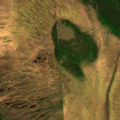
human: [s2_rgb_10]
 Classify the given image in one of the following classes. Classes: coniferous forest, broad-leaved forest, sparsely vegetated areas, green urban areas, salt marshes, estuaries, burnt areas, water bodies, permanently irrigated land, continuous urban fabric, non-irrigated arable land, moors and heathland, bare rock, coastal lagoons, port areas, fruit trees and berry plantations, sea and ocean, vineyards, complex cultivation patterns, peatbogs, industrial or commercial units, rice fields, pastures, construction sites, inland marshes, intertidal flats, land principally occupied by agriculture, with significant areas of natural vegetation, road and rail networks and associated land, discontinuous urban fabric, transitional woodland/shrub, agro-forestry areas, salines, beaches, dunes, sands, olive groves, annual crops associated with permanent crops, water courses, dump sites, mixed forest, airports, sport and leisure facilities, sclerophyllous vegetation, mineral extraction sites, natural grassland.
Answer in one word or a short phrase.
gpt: coniferous forest, peatbogs